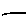
Label: line